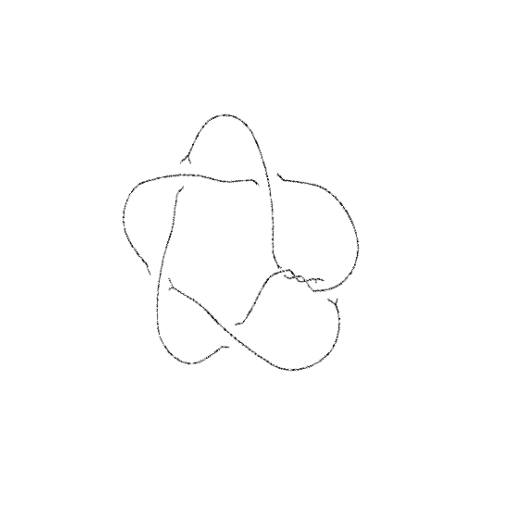
Crossing number: 8